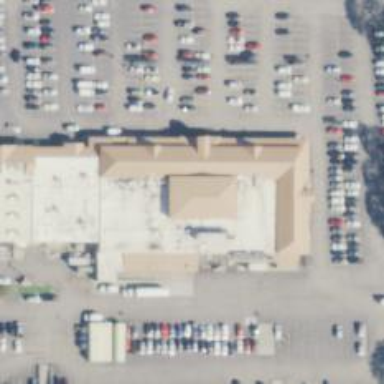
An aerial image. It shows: Supermarket.